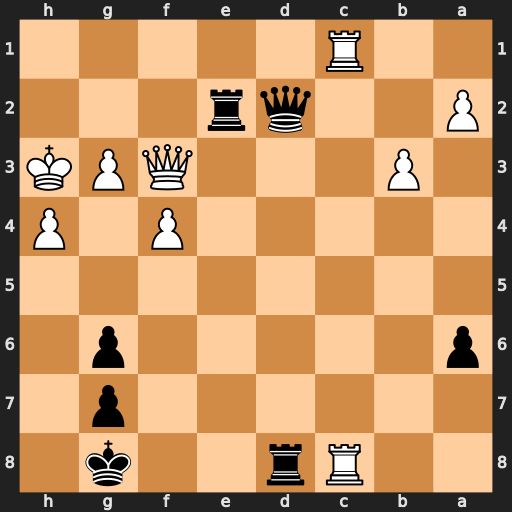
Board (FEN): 2Rr2k1/6p1/p5p1/8/5P1P/1P3QPK/P2qr3/2R5
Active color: b
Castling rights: -
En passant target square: -
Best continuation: Rh2+ Kg4 Qd7+ f5 Rxc8 Rxc8+ Qxc8